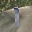
Label: 1